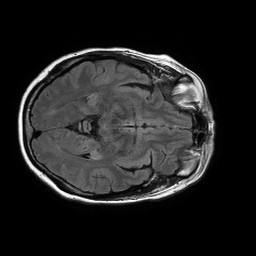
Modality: FLAIR
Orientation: axial
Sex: female
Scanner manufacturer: philips
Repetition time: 11 s
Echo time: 0.125 s